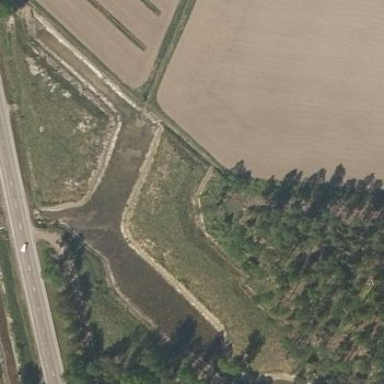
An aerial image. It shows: Retention basin with water. The land is utilized as basin and there is ditch with water.